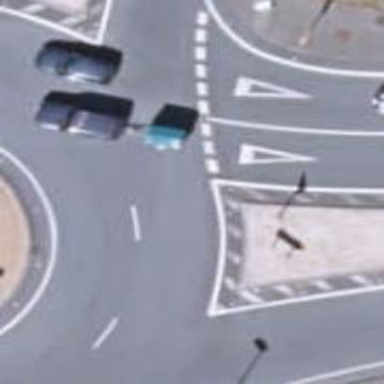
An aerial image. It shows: Secondary road with asphalt surface leading to roundabout.